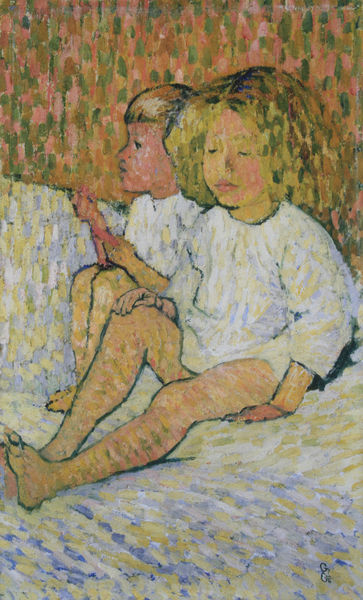
Titel: Bambini nel letto, Kinder im Bett
Künstler: Giovanni Giacometti
Institution: Privatbesitz
Schlagwörter: blau, fuß, gemälde, nackt, weiß, gelb, grün, impressionismus, menschen, mädchen, ocker, sitzen, braun, bunt, frisur, haar, hell, hintergrund, mund, nase, profil, schwarz, zimmer, ölbild, blick, rot, tuch, expressionismus, blond, gesichter, hemd, wand, arm, arme, augen, gesicht, inkarnat, bildnis, gesten, hals, hände, innenraum, öl, pastos, haare, sitzend, decke, kind, nachthemd, lippen, locken, mittelscheitel, rosa, scheitel, traurig, kinder, pony, beine, bein, farbig, füße, wangen, sofa, schlafen, umrisse, zwei, jungen, knaben, pointilismus, modern, farbe, lila, klein, kissen, langeweile, impressionistisch, bett, schlafzimmer, halbnackt, laken, junge, wange, knie, geschlossen, lider, striche, geschwister, punkte, fleisch, barfuss, offen, expressionistisch, babys, kniee, tupfen, tupfer, ölmalerei, umrißlinien, verschwommen, leintuch, angewinkelt, signac, träumen, bitten, waisen, lacken, pointilissmus, farbflecken, zimer, schlafanzug, burschen, komplimentärkontrast, hemdchen, bed, mädechen, hhand, nachtpolter, seuras, soehne